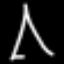
Label: The Eiffel Tower